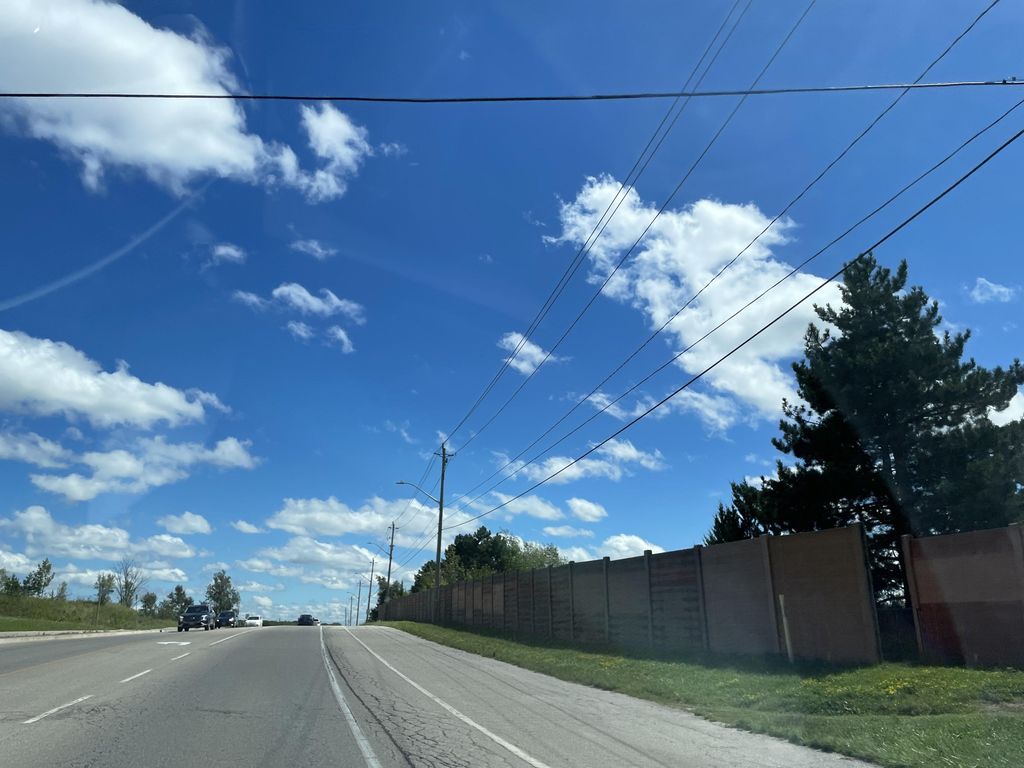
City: kitchener-waterloo